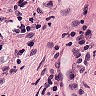
Metastatic tissue present: no